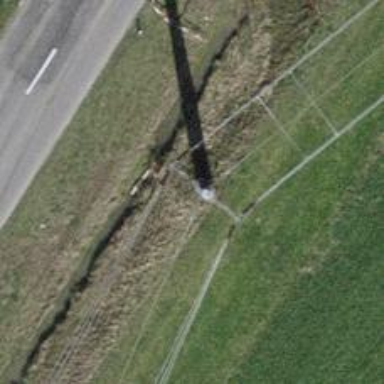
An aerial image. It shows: Power line is depicted.